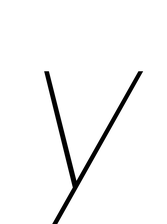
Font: Poppins-ThinItalic